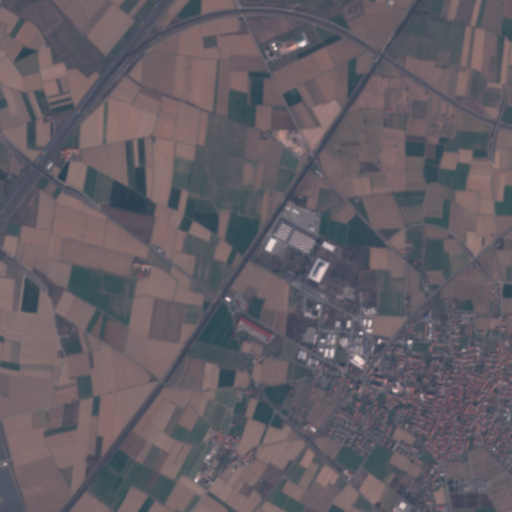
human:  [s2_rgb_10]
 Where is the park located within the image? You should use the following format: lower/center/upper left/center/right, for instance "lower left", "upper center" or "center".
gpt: The park is located in the lower right of the image.
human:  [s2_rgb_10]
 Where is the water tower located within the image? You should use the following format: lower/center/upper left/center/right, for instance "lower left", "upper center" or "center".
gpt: The water tower is located in the lower right of the image.
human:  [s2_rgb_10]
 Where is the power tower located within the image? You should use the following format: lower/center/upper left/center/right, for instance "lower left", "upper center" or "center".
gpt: There is no power tower in the image.